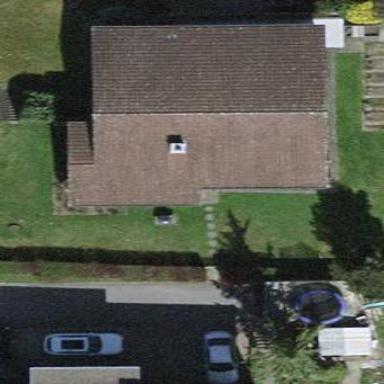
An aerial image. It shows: Detached building.